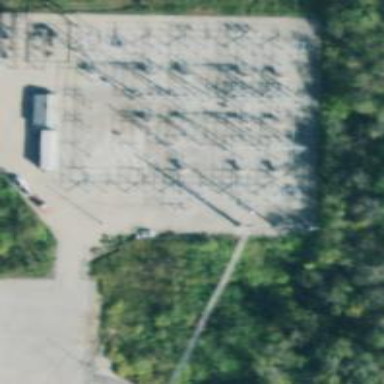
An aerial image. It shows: Power tower.